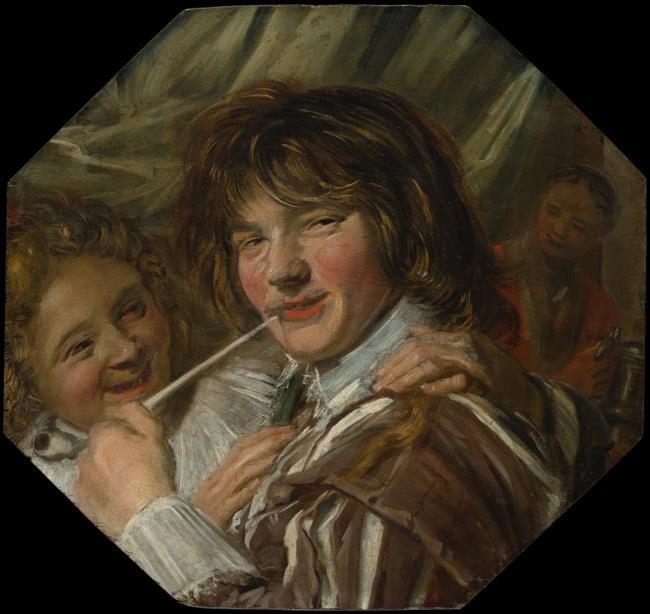
Title: The Smoker
Artist: Frans Hals (I)
Earliest date: 1623
Latest date: 1623
Genre: painting
Iconography: Tobacco
Keywords: genre, three human figures, interior view, young man, young woman, head and shoulders painting, split sleeve, facing front, laughing, smoking (activity), embracing, pipe, ewer (vessel), curtain/drapery background, pewter (metalwork)